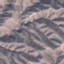
Land use / land cover: HerbaceousVegetation